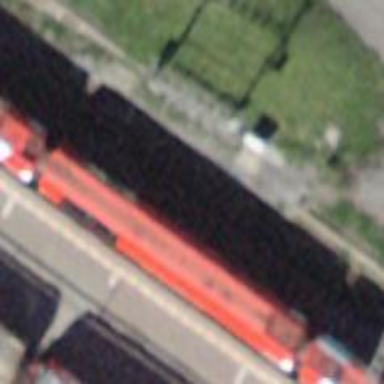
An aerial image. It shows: Stop position for public transport on the railway.